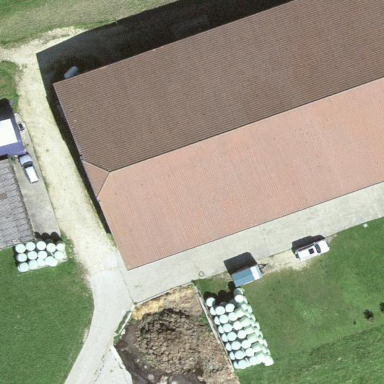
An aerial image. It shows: Farm building.